Question:
i am a newbie of html and css.now i want to know other gurus how to layout the above image with html and less css. thank you.
my way:
at first,slice eight small images and one white small background image(the rounded corner image).
the html:
'''
<div id="top" style="width=500px">
<img src="..."><h3>LATEST NEWS</h3>
<img src="..."><h3>LATEST NEWS</h3>
<img src="..."><h3>LATEST NEWS</h3>
<img src="..."><h3>LATEST NEWS</h3>
</div>
<div id="bottom" style="width=500px">
<img src="..."><h3>LATEST NEWS</h3>
<img src="..."><h3>LATEST NEWS</h3>
<img src="..."><h3>LATEST NEWS</h3>
<img src="..."><h3>LATEST NEWS</h3>
</div>
'''
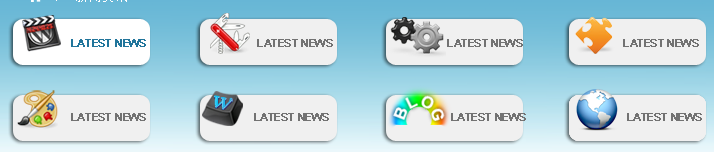
Answer: Here you go:
<URL>
HTML:
'''
<ul>
<li class="link1"><a href="#">Lipsum</a></li>
<li class="link2"><a href="#">Lipsum</a></li>
</ul>
'''
CSS:
'''
ul { width: 600px; float: left; }
ul li {
background-image: url("http://i.stack.imgur.com/l2qJt.png");
background-repeat: no-repeat;
width: 137px;
height: 46px;
float: left;
margin: 20px;
}
ul li a {
padding-left: 57px; /* Note: substract this amount from the width */
width: 80px; /* Original width 137px - Substract the amount of padding you want to use on right */
height: 46px;
line-height: 46px; /* Should be same as height if you want text to stay in the middle */
text-align: left;
float: left;
text-decoration: none;
color: #222222;
}
.link1 { background-position: -13px -19px; }
.link2 { background-position: -200px -19px; }
'''
Note that the background positions you do have to put in manually but its not that hard. Firebug helps with this if your image positions in the image document are messy..
You should follow specific style with placing the images in one image document.
Like, all the images horizontally side by side and if you have hover images you put them under those side by side. After youve established vertical or horizontal positioning to the first item for hover and normal states you only have to change one of these values as the other one doesnt change from that point on.
---
## Why to use css backgrounds over :
- - -
---
Edit: In the CSS i meant to comment: "Substract the amount of padding you want to use on the left"
---
Edit2: Also note that This may be sort of a bear trap in this case as Limited width and text might get tricky. With rounded borders and all, this would require some trickery to make it more flexible.